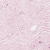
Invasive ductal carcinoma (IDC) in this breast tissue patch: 0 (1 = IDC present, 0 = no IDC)